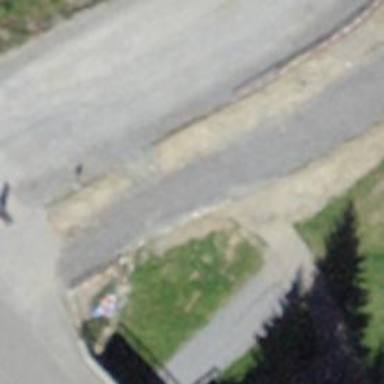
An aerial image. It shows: Paved footway.